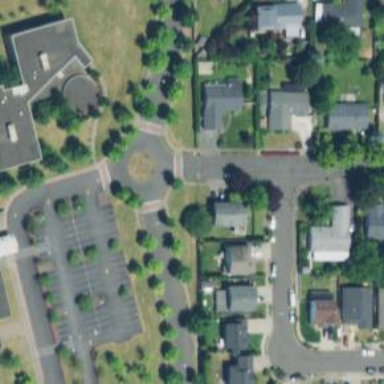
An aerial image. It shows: Roundabout.